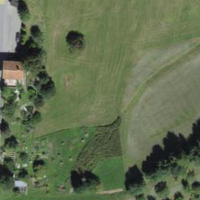
EUNIS habitat code: 24
Species observed at this site:
Galeopsis tetrahit